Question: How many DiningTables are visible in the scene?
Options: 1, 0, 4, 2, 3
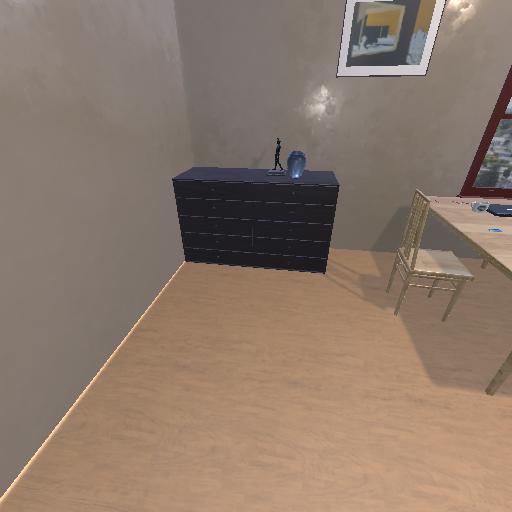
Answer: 1